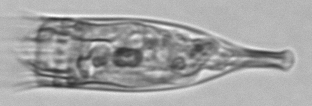
Label: Favella